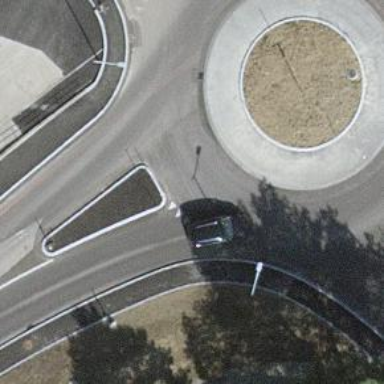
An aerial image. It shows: Traffic calming island.